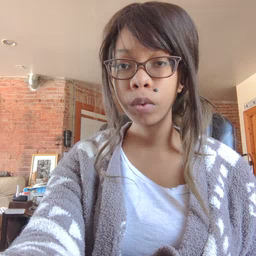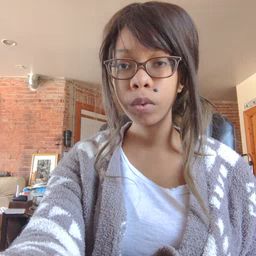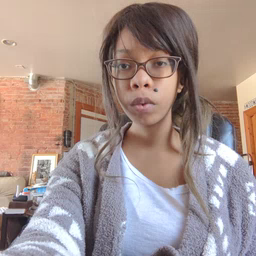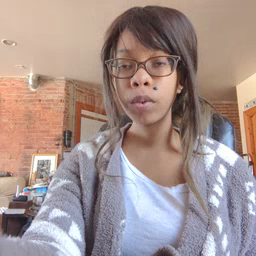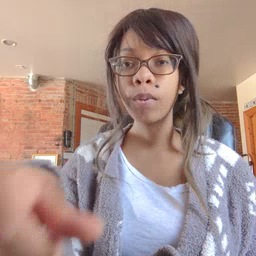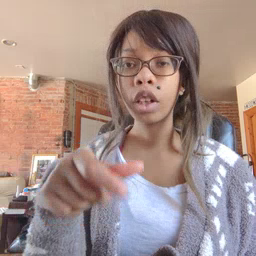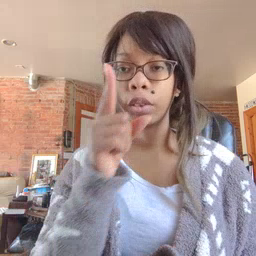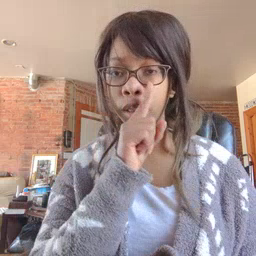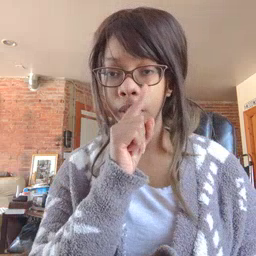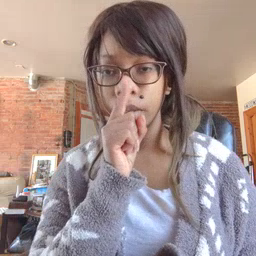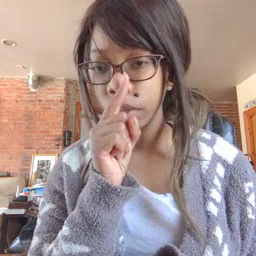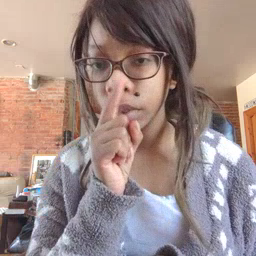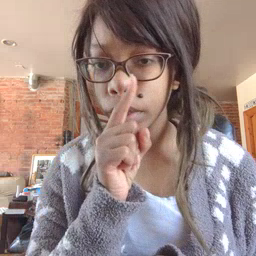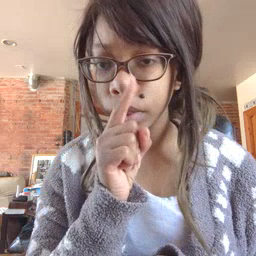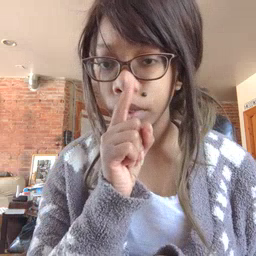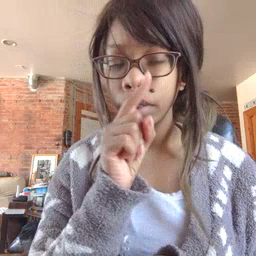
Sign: mouse